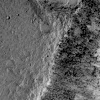
Atmospheric dust classification: not_dusty